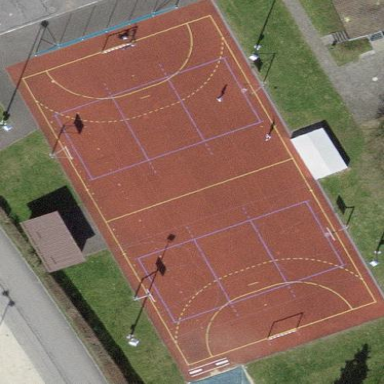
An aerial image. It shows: Multi-sport pitch on leisure land.